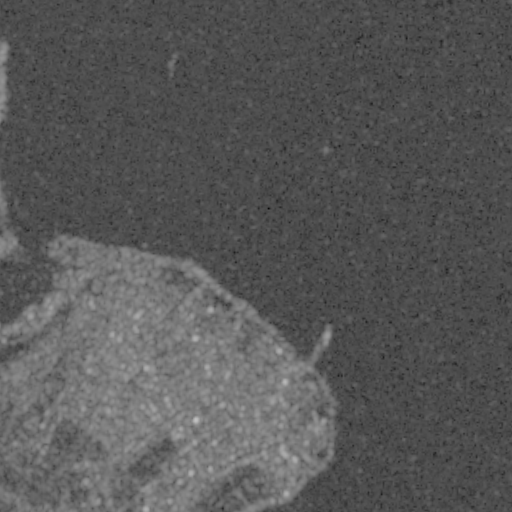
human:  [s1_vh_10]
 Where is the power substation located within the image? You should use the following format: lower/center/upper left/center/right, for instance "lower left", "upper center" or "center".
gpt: The power substation is located in the lower center of the image.
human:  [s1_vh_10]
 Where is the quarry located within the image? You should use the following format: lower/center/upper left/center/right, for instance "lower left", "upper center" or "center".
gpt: The quarry is located in the center left of the image.
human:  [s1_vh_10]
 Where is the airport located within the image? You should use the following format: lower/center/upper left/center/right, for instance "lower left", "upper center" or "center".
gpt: There is no airport in the image.

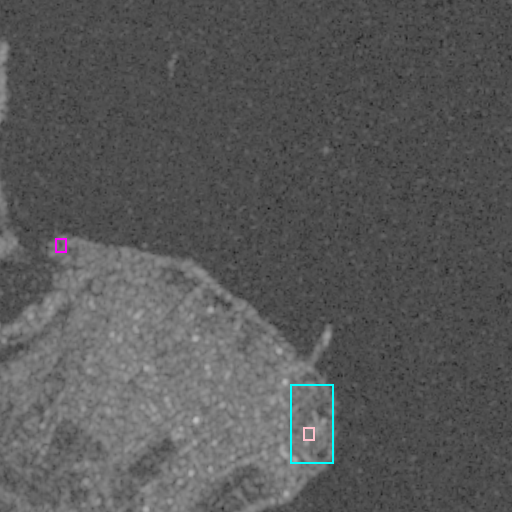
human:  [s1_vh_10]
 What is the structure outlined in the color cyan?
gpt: The structure outlined in cyan is a park.
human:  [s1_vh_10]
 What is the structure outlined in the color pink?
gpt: The structure outlined in pink is a parking lot.
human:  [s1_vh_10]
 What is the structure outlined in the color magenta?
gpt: The structure outlined in magenta is a quarry.
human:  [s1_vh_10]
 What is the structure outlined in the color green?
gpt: There is no green outline.